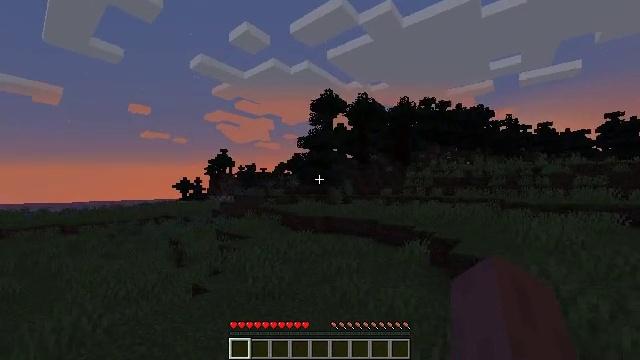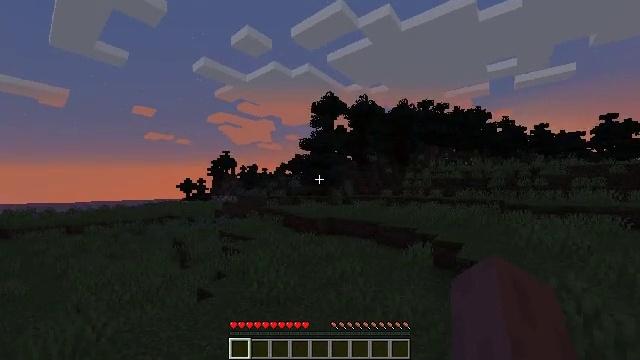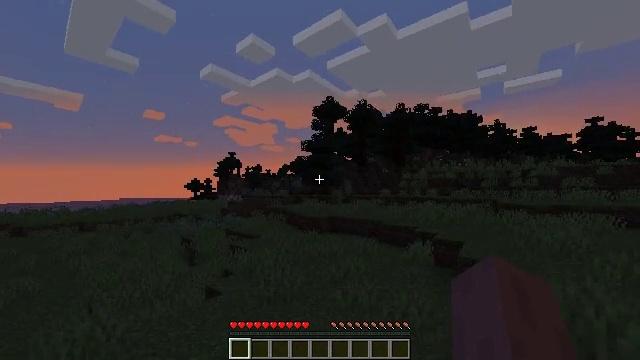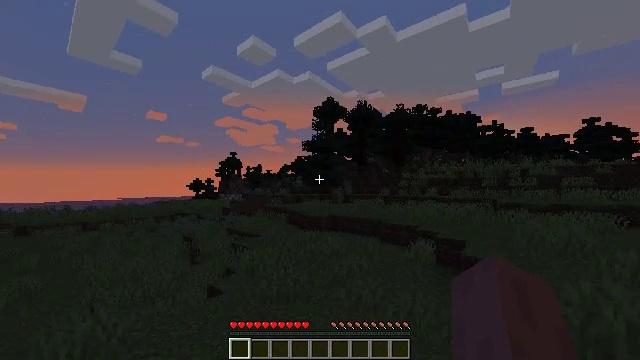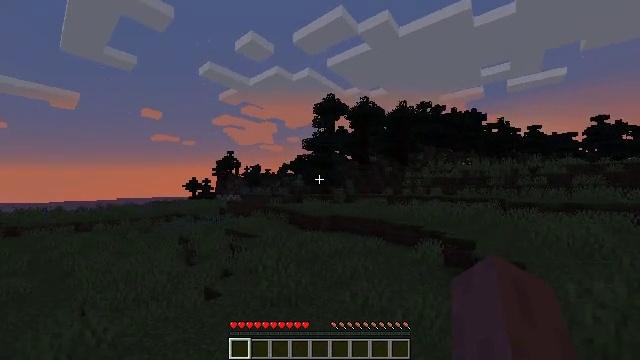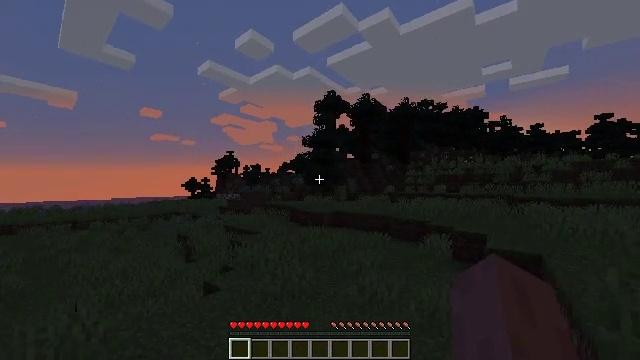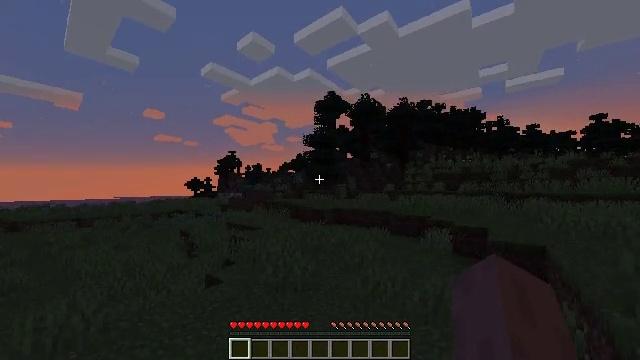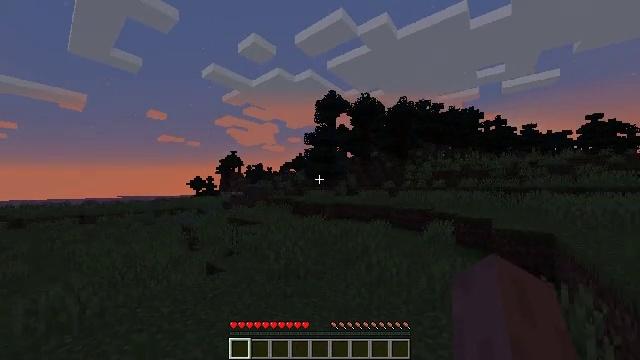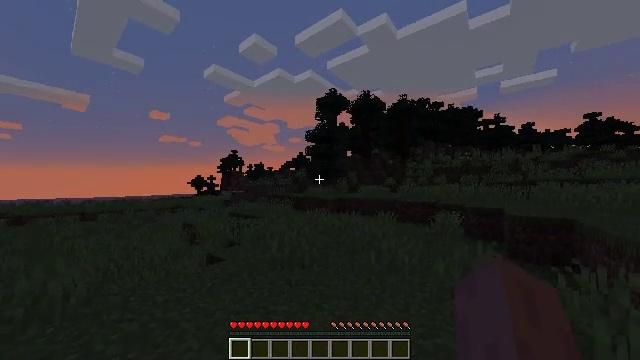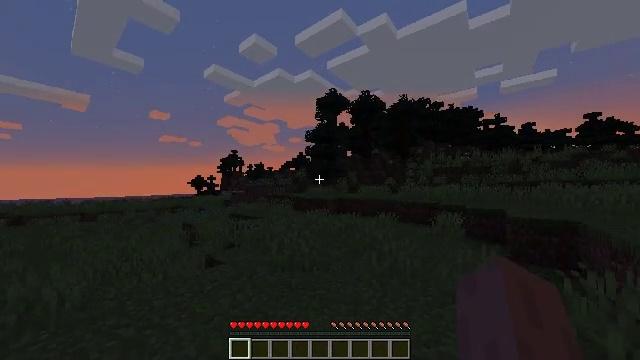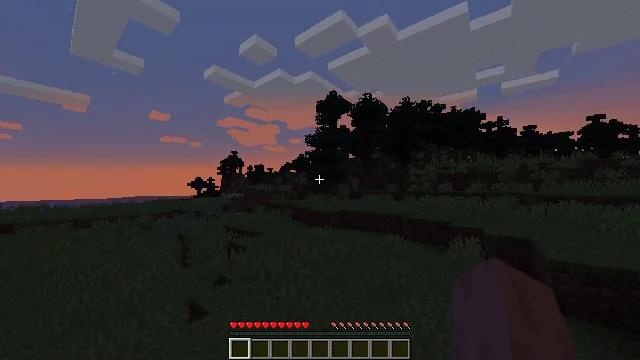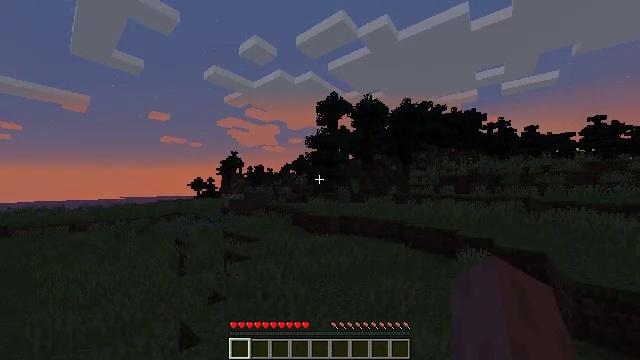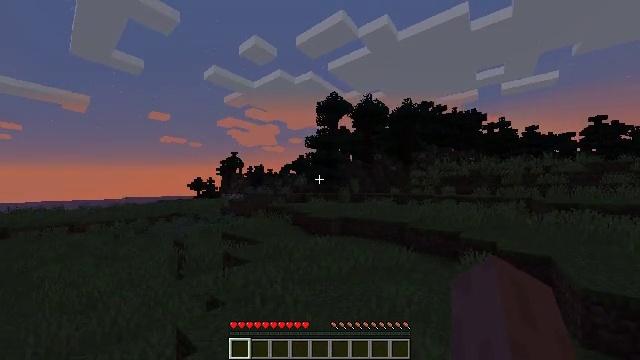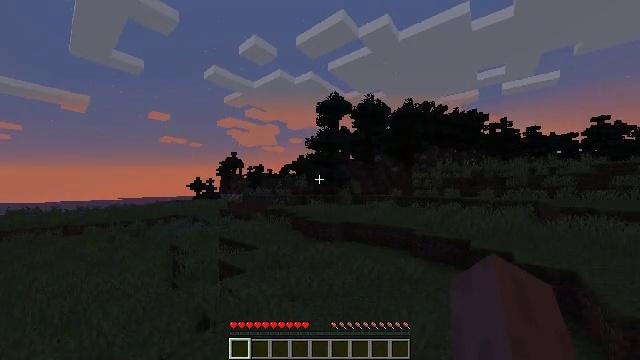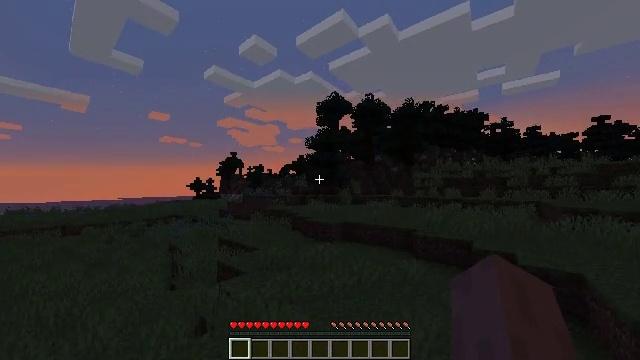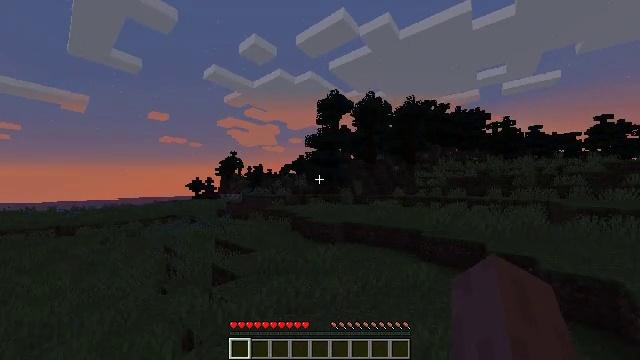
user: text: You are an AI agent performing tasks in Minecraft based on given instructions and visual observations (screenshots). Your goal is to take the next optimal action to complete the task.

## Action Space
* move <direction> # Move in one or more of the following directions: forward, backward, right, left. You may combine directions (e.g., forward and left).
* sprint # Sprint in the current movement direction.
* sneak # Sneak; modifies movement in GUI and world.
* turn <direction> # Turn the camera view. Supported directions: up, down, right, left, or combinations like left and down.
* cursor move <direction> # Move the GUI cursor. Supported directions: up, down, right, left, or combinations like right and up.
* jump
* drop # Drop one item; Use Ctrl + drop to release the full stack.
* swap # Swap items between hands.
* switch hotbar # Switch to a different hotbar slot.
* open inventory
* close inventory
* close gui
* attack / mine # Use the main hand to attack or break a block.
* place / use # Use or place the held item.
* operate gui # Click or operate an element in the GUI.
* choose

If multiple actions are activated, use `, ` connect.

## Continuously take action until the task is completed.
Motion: motion action
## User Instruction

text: Drop an emerald.
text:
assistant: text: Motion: move forward, sprint, jump
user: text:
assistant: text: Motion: move forward, sprint, jump
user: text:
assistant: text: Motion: move forward, sprint, jump
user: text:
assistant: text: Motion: move forward, sprint, jump
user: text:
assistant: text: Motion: move forward, sprint, jump
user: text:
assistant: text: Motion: move forward, sprint, jump
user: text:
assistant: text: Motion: move forward, sprint, jump
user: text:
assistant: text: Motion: move forward, sprint, jump
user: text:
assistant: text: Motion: move forward, sprint, jump
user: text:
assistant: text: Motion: move forward, sprint, jump
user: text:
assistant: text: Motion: move forward, sprint, jump
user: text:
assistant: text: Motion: move forward, sprint, jump
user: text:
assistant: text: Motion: move forward, sprint, jump
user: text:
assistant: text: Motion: move forward, sprint, jump
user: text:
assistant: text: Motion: move forward, sprint, jump
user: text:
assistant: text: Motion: move forward, sprint, jump
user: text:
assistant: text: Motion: move forward, sprint, jump
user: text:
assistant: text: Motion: move forward, sprint, jump
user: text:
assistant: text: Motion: move forward, sprint, jump
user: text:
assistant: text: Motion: move forward, sprint, jump
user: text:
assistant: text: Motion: move forward, sprint, jump
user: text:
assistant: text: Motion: move forward, sprint, jump
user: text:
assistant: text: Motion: move forward, sprint, jump
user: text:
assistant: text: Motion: move forward, sprint, jump
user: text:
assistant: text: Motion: move forward, sprint, jump
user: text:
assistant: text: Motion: move forward, sprint, jump
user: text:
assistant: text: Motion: move forward, sprint, jump
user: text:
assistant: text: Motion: move forward, sprint, jump
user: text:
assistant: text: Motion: move forward, sprint, jump
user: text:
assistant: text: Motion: move forward, sprint, jump